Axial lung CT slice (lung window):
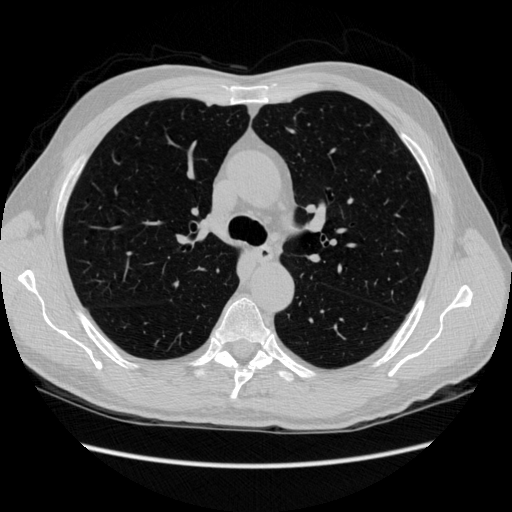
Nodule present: no